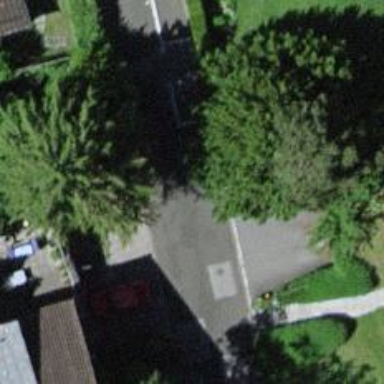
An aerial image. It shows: Asphalt road in residential area.